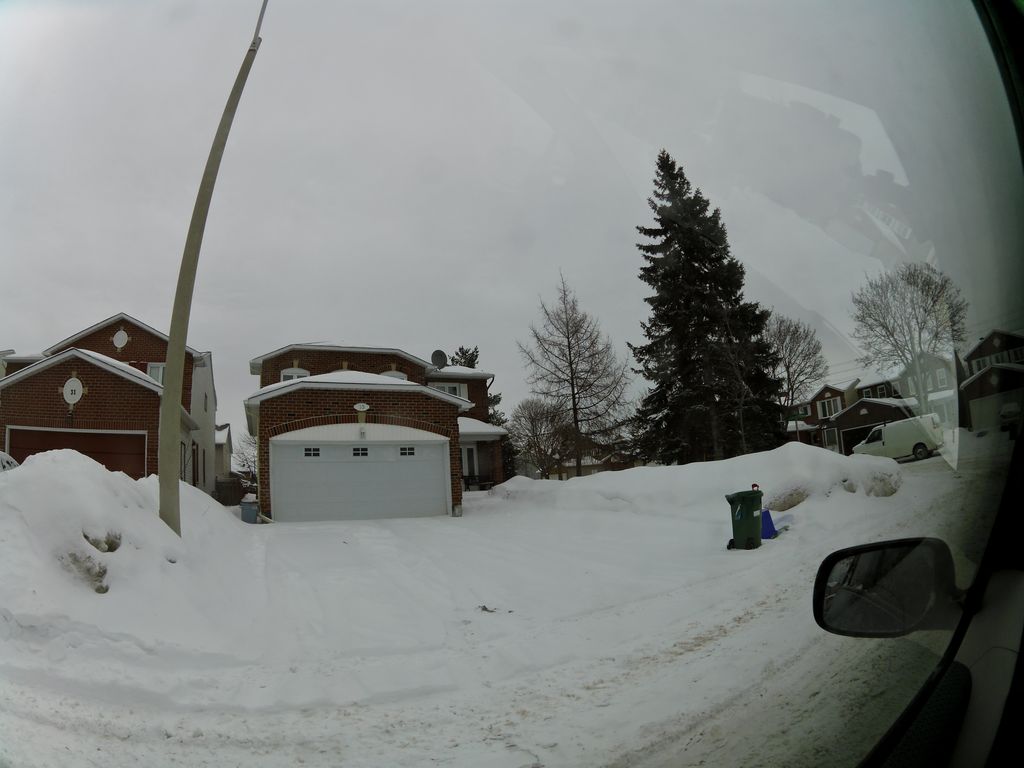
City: ottawa-gatineau